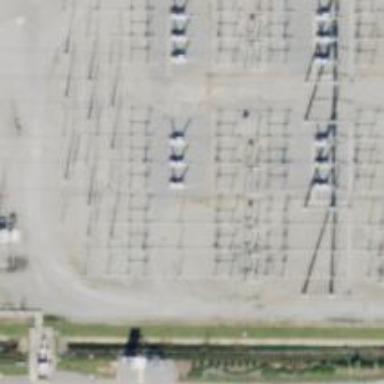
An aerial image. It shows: Switch for power supply.